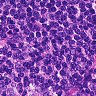
Metastatic tissue present: no